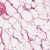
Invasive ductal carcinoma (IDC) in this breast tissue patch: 0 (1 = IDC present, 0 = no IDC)